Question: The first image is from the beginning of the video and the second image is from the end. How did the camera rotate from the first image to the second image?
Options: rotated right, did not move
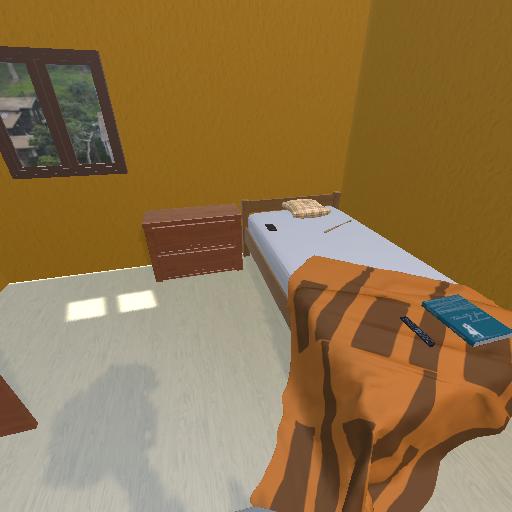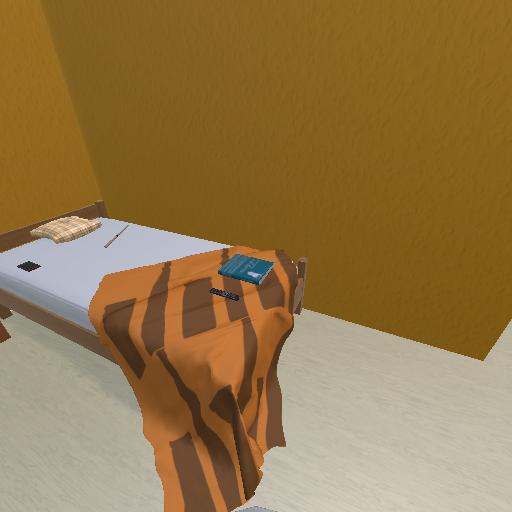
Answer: rotated right